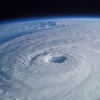
Label: cloud